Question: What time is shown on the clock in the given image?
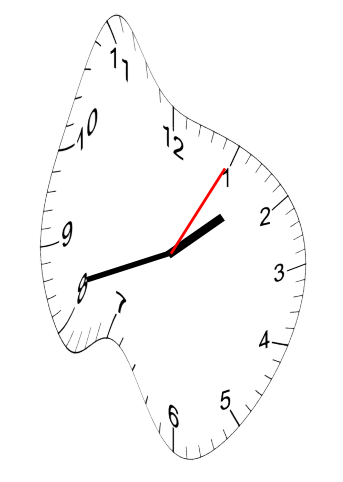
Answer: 01:42:05